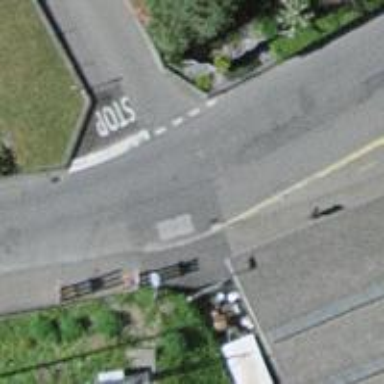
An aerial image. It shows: Kerb serving as barrier.